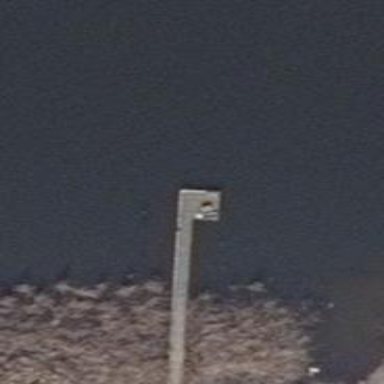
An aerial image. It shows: Man-made pier.